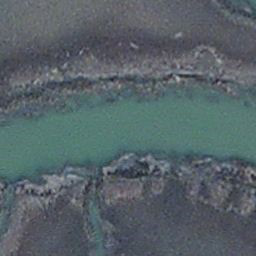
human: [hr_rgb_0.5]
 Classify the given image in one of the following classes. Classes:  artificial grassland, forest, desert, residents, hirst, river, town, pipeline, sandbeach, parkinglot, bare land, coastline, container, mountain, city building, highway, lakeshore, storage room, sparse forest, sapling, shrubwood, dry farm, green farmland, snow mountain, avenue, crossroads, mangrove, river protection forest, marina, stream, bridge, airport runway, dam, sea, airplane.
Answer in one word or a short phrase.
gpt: stream